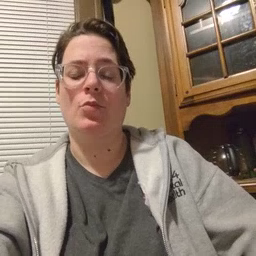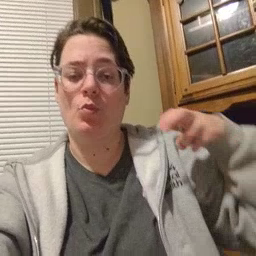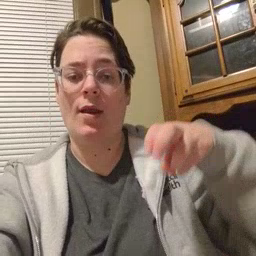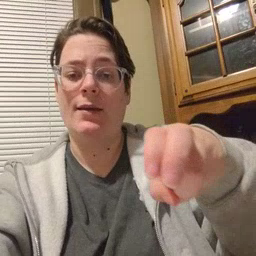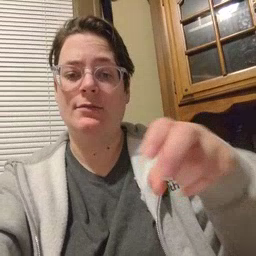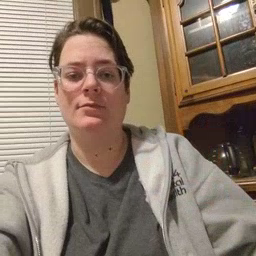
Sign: ride